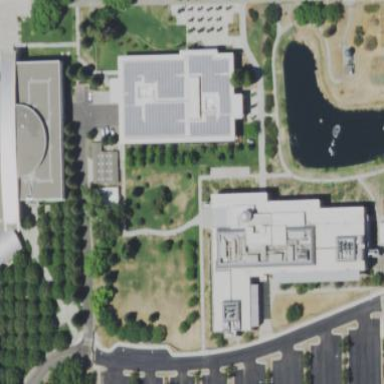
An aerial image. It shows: College building.